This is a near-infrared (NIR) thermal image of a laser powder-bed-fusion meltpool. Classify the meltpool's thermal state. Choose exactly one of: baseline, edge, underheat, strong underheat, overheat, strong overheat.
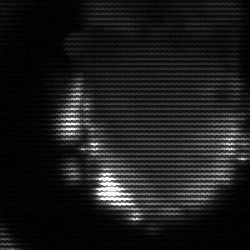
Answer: baseline